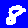
Digit: 8